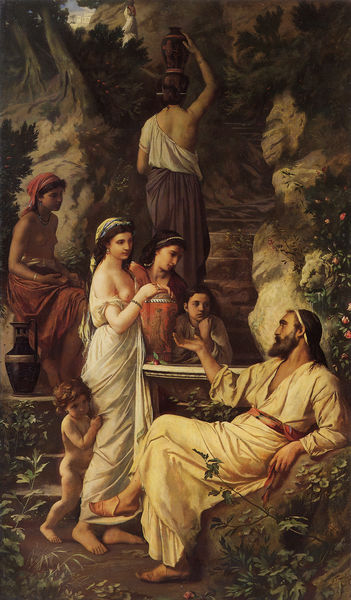
Titel: Hafis am Brunnen
Künstler: Anselm Feuerbach
Standort: München
Institution: Schack-Galerie
Schlagwörter: baum, berg, blätter, dunkel, felsen, fuß, gemälde, gott, hand, kopf, laub, mann, nackt, wasser, weiß, bäume, frauen, gelb, grün, landschaft, menschen, ocker, sitzen, blume, blumen, braun, brust, busen, finger, frau, geste, grau, haar, hintergrund, kleid, kleider, männer, reden, rücken, schwarz, tisch, blick, gürtel, rosen, rot, weg, beige, gespräch, malerei, rock, symbolismus, bart, gesichter, arm, arme, blicke, falten, gesicht, halten, stein, tragen, bild, bildnis, füllhorn, öl, erde, natur, gewand, haare, sitzend, gewänder, kind, klassizismus, pflanzen, locken, wald, brunnen, kinder, amphore, engel, früchte, garten, kanne, krug, putto, ranken, vase, orangen, brüste, liegen, lehrer, schuhe, jungen, berge, fels, lila, violett, schlucht, haarband, treppe, treppen, wein, kopftuch, aufrecht, aufgang, stufe, stufen, junge, zehen, nazarener, ring, drapierung, entblößt, umarmen, paradies, gang, gefäß, antike, zweig, schuh, mythologie, reduziert, ranke, kleinkind, karaffe, armreif, wurzeln, krüge, ausgestreckt, christus, jesus, lässig, antik, toga, märchen, nymphen, feuerbach, griechenland, lenbach, reif, historismus, hochzeit, wilder wein, orientalismus, tunika, zuhörer, dienerinnen, türkei, urne, sklaven, bube, lorbeerblätter, wasserkrug, schackgalerie, wasserträgerin, togen, quelle, schack, huldigen, seher, gelehnt, mythisch, zuhörerinnen, treppes, geschürzt, anselm, teppen, auf dem kopf, armring, anselm feuerbach, jesus beim bade, wassertrgäerin, 19. jahrhundert, 19. jh., idyll, landschft, griechisch, liegenhd, feuerba, wasserkurg, statu, nymphrn, histoienbild